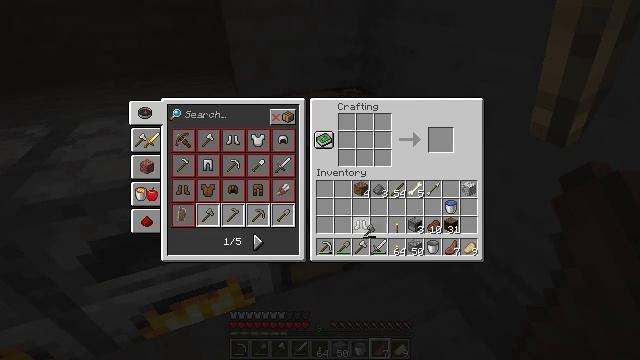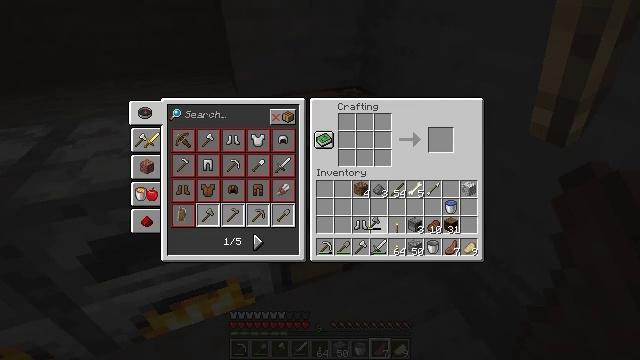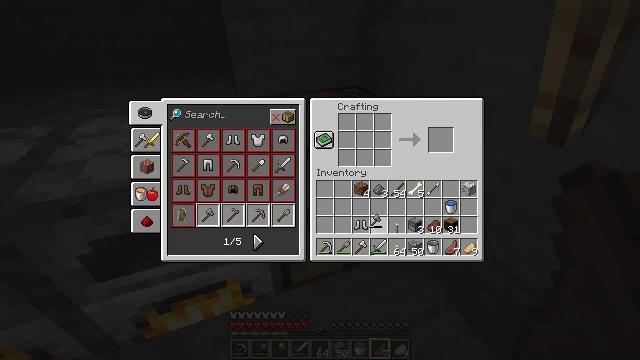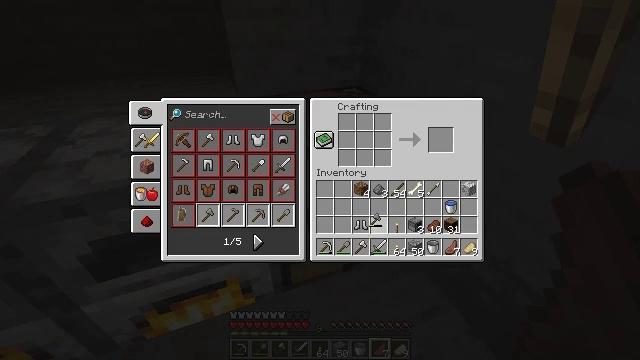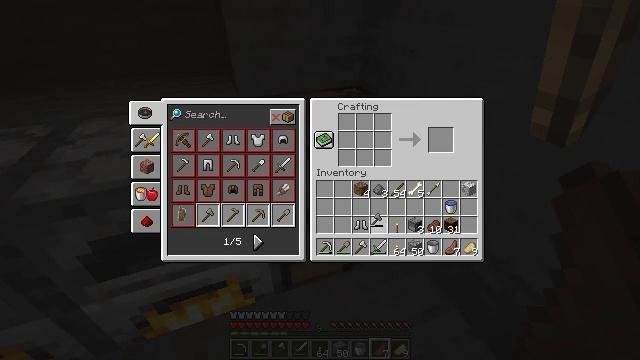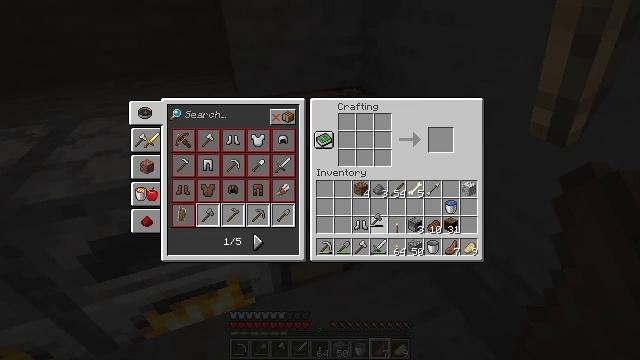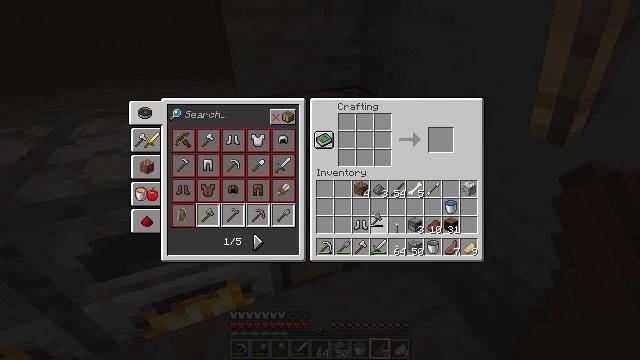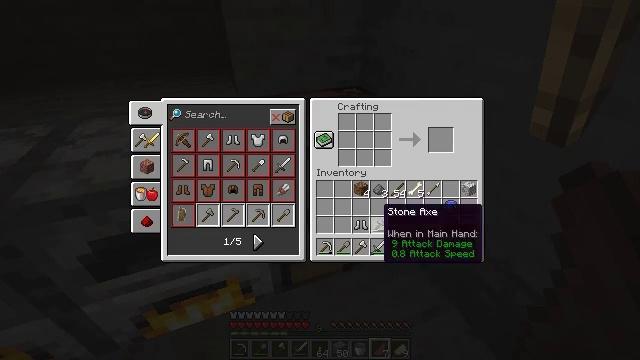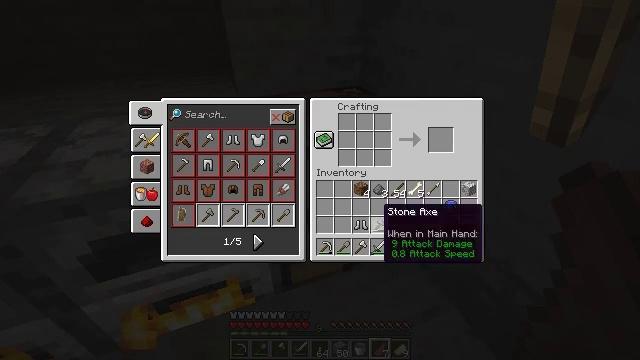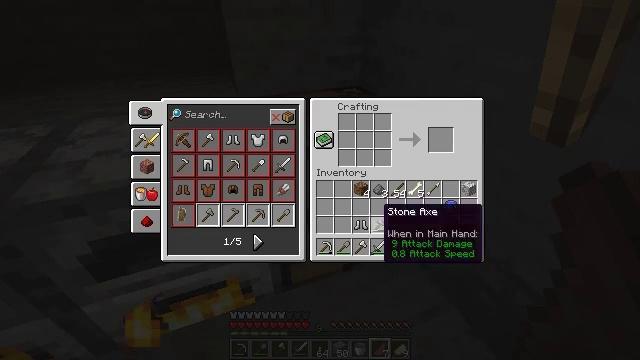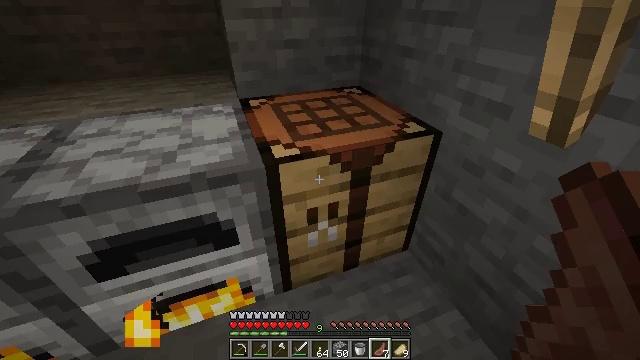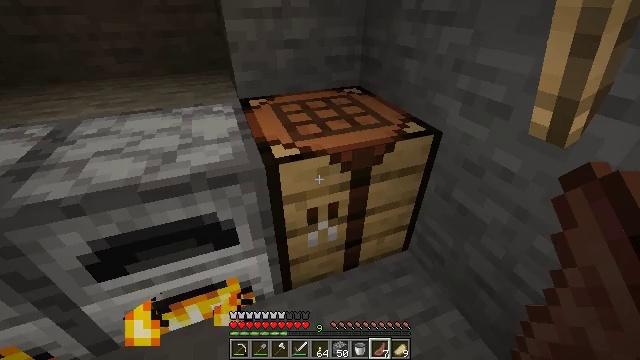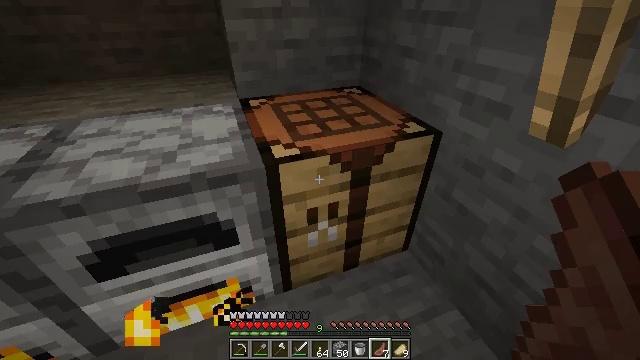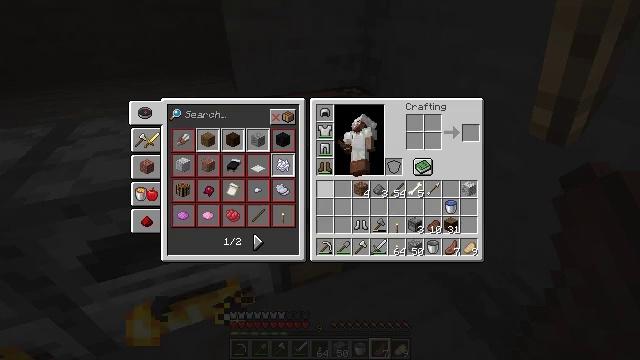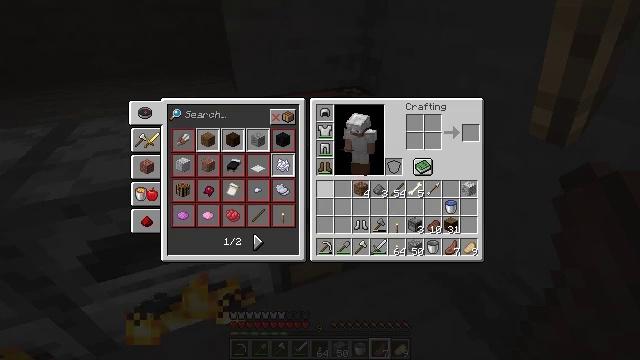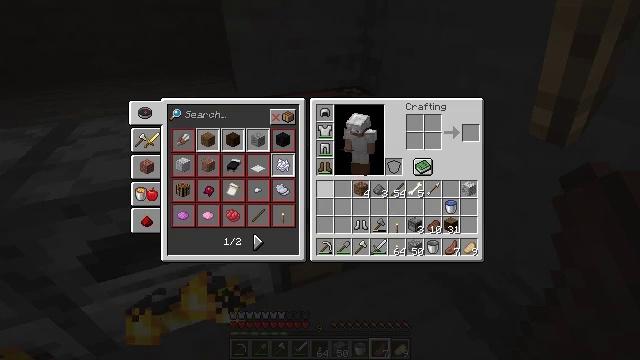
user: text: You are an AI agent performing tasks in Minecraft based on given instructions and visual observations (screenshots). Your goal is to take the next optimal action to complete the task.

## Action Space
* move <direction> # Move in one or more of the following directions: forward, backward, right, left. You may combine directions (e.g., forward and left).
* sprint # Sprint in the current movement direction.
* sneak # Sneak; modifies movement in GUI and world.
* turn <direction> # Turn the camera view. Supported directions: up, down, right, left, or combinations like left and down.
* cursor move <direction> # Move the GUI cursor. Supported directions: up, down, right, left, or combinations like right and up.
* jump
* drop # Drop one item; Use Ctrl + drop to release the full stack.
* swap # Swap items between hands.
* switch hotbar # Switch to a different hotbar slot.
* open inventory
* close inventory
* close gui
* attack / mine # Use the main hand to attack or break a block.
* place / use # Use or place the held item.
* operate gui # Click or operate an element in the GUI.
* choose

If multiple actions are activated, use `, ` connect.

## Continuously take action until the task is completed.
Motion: motion action
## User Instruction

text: Gather the wall torch from the wall.
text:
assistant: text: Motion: cursor move up
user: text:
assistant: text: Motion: no_op
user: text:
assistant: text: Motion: no_op
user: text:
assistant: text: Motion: operate gui
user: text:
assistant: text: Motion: operate gui
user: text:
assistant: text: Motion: operate gui
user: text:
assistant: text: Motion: no_op
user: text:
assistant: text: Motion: no_op
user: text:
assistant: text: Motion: no_op
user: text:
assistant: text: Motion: no_op
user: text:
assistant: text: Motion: close gui
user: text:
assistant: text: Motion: no_op
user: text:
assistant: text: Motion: open inventory
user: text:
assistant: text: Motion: open inventory
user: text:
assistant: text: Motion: open inventory
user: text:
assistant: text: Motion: open inventory
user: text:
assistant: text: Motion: no_op
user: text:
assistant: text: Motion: no_op
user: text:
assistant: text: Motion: no_op
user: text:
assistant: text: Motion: no_op
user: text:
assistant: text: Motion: cursor move right and up
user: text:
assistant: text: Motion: cursor move right and up
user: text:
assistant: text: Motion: no_op
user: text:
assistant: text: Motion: no_op
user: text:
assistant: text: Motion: cursor move down
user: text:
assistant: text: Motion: cursor move down
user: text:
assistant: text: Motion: cursor move down
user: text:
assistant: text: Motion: cursor move down
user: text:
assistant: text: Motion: no_op
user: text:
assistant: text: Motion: no_op